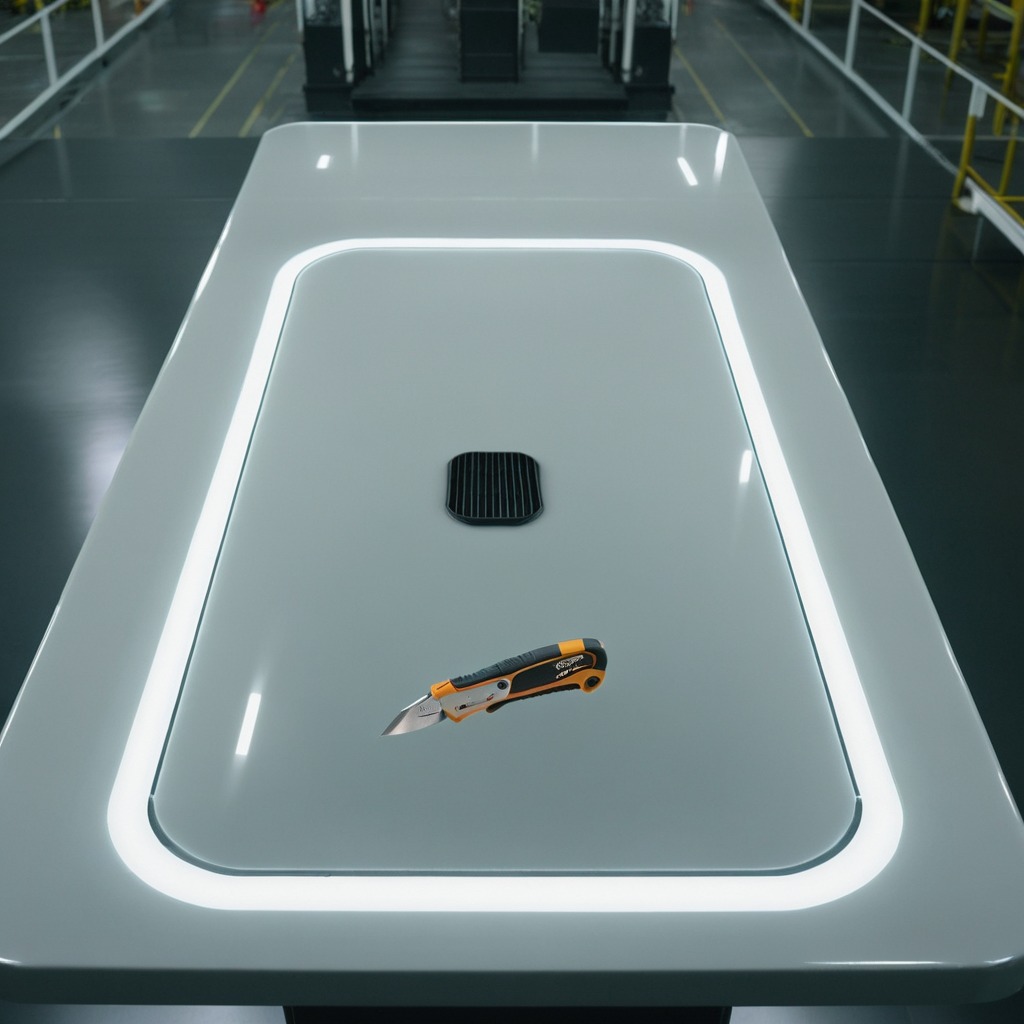
A utility knife is lying on the table.